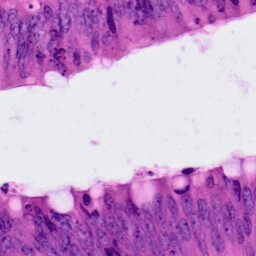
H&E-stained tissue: Colon